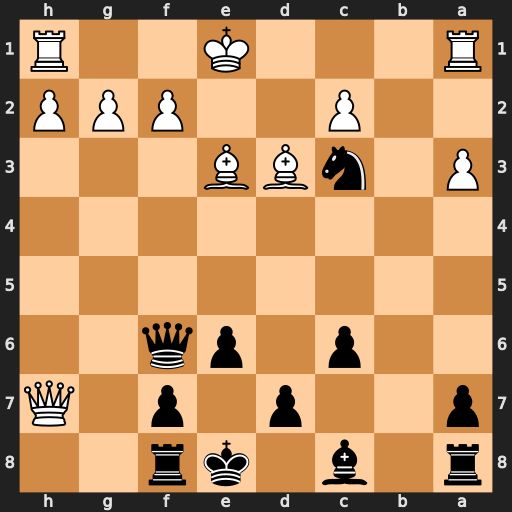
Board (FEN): r1b1kr2/p2p1p1Q/2p1pq2/8/8/P1nBB3/2P2PPP/R3K2R
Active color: b
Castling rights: KQq
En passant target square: -
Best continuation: Rh8 Qxh8+ Qxh8